Question: I'm new to multi-threading and I have been doing a Proof-of-Concept, I've also 'discovered' the (VS2008) Threads Window:

: how can I "link" the running threads to my code?
For example, how would I get the Thread ID (as shown in the Threads Window) so that I could log it (for example); , the BeginInvoke() method takes a 'id' argument (string) which I have set (as "Service A" in the example below) but I can't see it in the Threads Window.
The thing that interests me is that I'm sparking up parallel threads of execution using AsyncCallbacks and BeginInvoke() but I can only see two worker threads in the Threads Window at a point where i think I should see three. Actually I think I can - the three worker threads with the 'Name' as '<No Name>'.
For reference here's some of the code I'm using:
'''
// Creating the call back and setting the call back delegate
AsyncCallback callBackA = new AsyncCallback(AsyncOperationACompleted);
// callBackB ...
// callBackC ...
// Create instances of the delegate, which calls the method we want to execute
callerA = new DumbEndPoint.AsyncMethodCaller(DumbEndPoint.PretendWorkingServiceCall);
// callerB ...
// callerC ...
// sleep = thread sleep time in milliseconds
IAsyncResult resultA = callerA.BeginInvoke(sleep, "Service A", callBackA, null);
// resultB ...
// resultC ...
// I expect to see three threads in the Threads Window at this point.
'''
I'm then getting the results in the call back delegate:
'''
private void AsyncOperationACompleted(IAsyncResult result)
{
try
{
string returnValue = callerA.EndInvoke(result);
mySmartDTO.ServiceDataA = returnValue;
}
catch (Exception ex)
{
// logging
...
}
}
'''
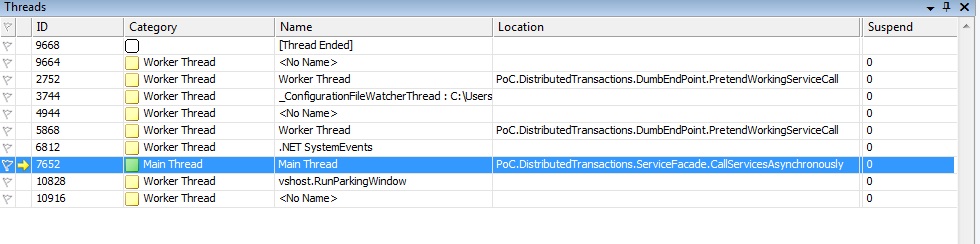
Answer: You can use Thread.Name to set a name for the thread. After the name is set, it will appear in the "Name" column of the Threads window.
e.g., assuming that 'Service A' is the name you'd like to appear in the Name column of the Threads window, you could do something like this in 'PretendWorkingServiceCall':
'''
void PretendWorkingServiceCall(int sleepMilliseconds, string name)
{
System.Threading.Thread.CurrentThread.Name = name;
// your code goes here
}
'''